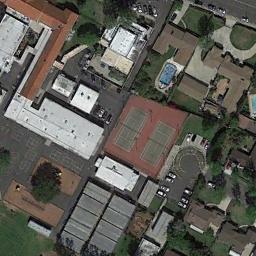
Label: tennis_court